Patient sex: M
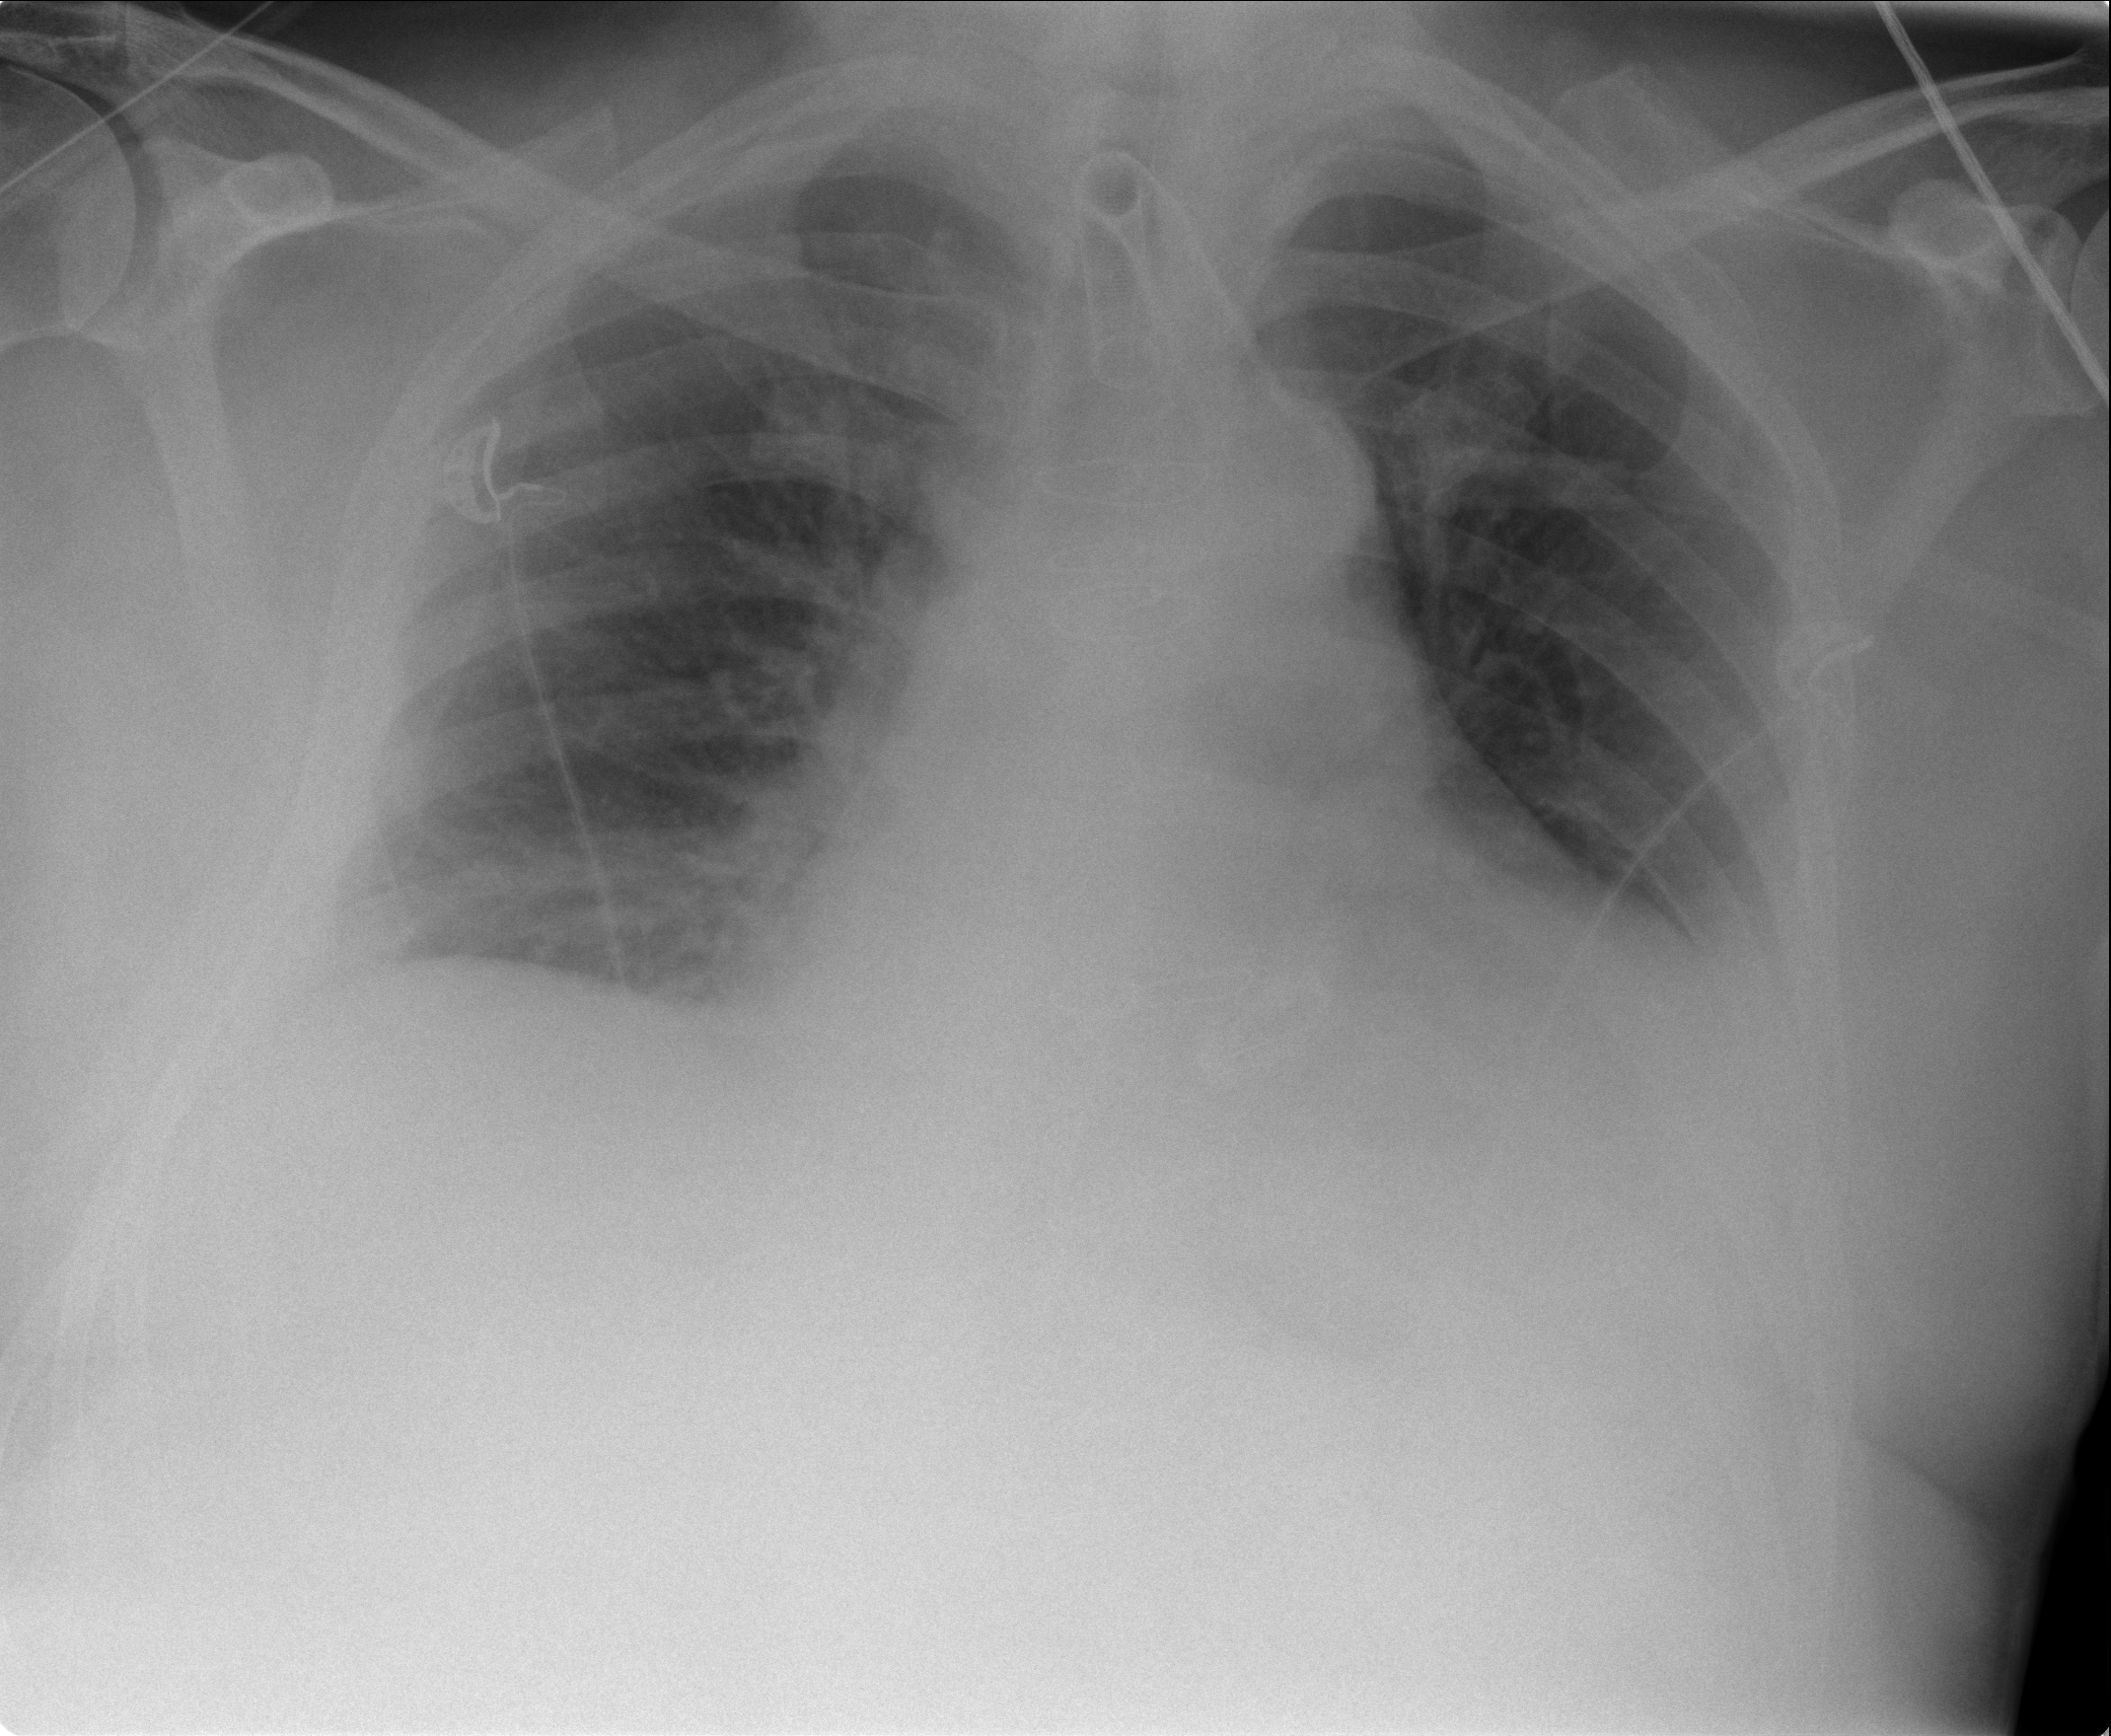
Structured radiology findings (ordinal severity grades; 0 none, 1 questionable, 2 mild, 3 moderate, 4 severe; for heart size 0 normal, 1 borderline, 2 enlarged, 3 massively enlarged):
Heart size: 2
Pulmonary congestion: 0
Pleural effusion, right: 0
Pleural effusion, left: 2
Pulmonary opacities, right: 2
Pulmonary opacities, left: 0
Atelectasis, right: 0
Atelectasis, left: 0